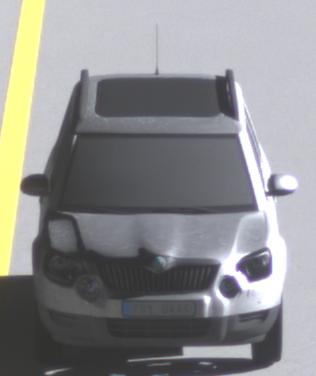
Make: Skoda
Model: Yeti 1.2 TSI
Detailed model: Yeti
Model produced from: 2009/11
Model produced until: 2011/10
Doors: 5
Color: white
Road condition: dry road
Daytime: morning or afternoon
Contrast: high contrast